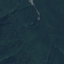
Label: Forest